Field crop: maize
Growth stage: 2
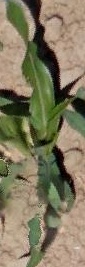
Species: maize